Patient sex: M
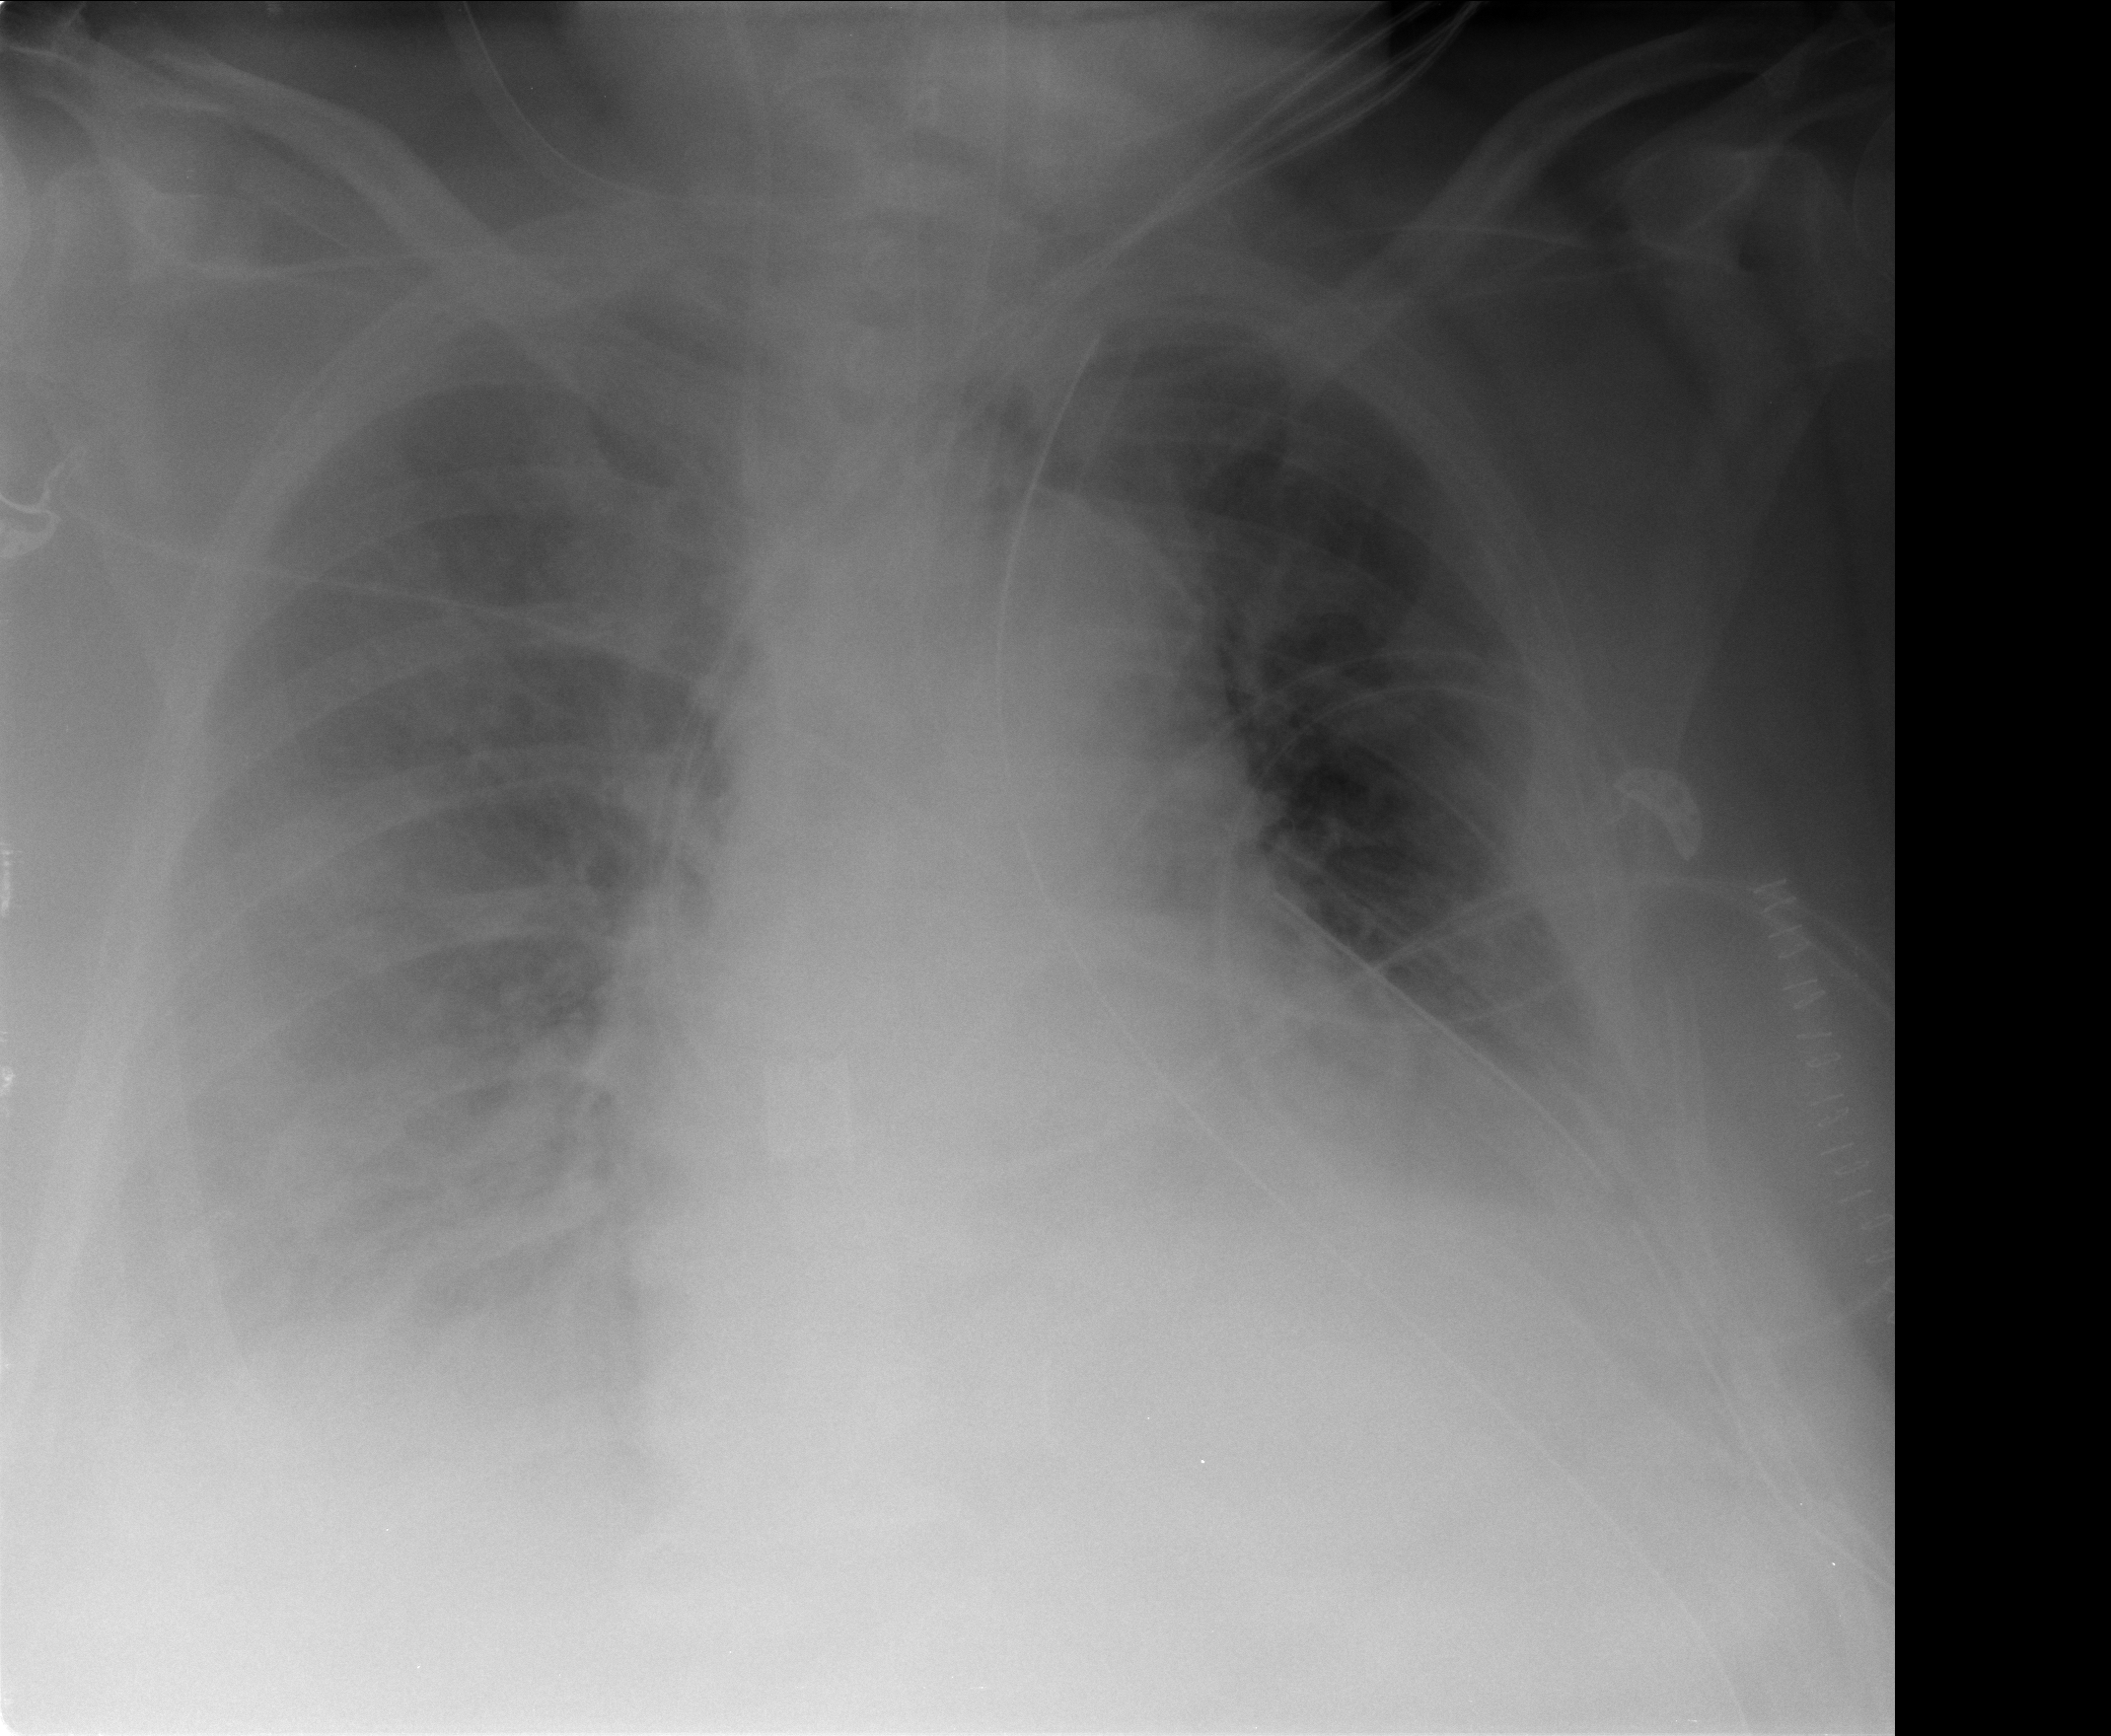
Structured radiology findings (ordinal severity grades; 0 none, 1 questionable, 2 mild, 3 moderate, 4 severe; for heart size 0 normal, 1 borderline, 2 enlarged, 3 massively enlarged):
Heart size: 2
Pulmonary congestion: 1
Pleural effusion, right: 3
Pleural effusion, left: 2
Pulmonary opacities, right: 2
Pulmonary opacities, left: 1
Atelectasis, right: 3
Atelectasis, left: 2